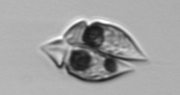
Label: Amphidinium